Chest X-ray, PA view. Patient: 33 years old, sex F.
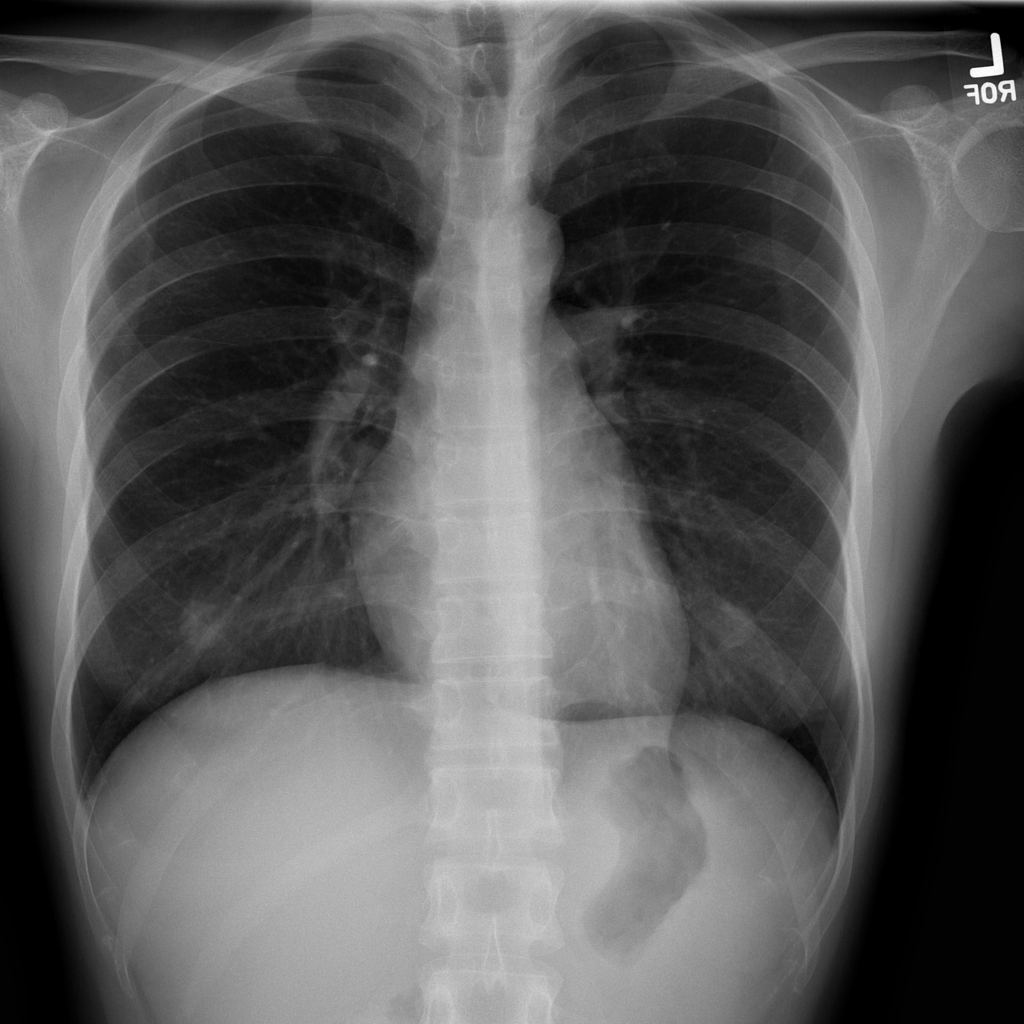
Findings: No Finding